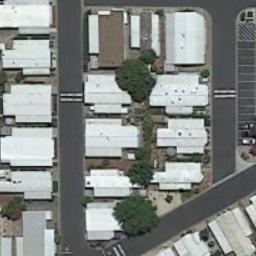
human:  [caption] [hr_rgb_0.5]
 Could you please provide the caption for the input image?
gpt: The mobile home park has some dense white mobile homes and a parking lot .

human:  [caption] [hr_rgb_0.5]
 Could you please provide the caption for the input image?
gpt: There are many buildings of different shapes and sizes in the mobile home parks .

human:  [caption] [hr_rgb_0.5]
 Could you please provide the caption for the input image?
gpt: The mobile home park is on the open place next to the parking lot .

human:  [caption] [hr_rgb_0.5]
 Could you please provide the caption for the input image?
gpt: There are several trees around the mobile home community .

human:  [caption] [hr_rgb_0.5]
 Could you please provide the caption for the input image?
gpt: There are some white buildings in the mobile home park .